Interaction volume radius: 5 \u00c5
Interaction volume height: 25 \u00c5
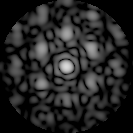
Disorder parameter: 0.439